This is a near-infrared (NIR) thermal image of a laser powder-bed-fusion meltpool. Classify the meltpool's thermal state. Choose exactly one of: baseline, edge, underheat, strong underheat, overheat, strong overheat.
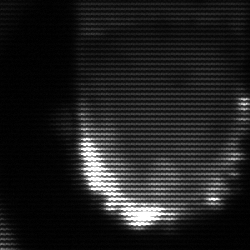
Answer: baseline